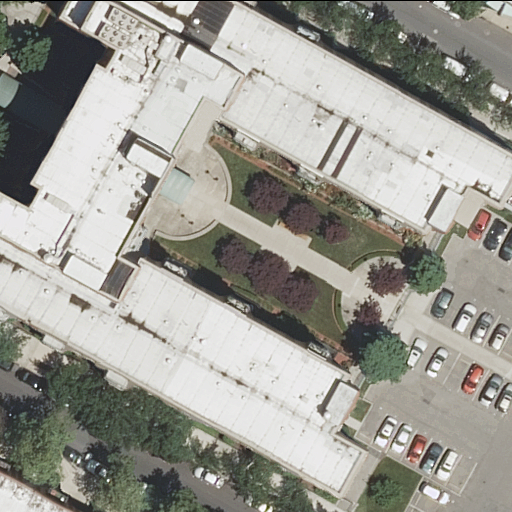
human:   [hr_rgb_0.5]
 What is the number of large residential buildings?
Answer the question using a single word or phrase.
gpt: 1

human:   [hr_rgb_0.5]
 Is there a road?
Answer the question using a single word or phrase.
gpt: yes

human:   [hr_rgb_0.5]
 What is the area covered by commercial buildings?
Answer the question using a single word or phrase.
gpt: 0m2

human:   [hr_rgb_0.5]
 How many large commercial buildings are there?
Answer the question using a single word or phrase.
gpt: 0

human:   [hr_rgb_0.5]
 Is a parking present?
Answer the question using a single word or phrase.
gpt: yes

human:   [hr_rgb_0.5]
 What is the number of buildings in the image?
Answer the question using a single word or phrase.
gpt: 3

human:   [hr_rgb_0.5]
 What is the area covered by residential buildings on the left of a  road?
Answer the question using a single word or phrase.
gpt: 2114m2

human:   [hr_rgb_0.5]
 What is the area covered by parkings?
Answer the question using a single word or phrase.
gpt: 258m2

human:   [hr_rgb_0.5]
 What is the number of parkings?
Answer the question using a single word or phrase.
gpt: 1

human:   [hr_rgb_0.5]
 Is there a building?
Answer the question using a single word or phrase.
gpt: yes

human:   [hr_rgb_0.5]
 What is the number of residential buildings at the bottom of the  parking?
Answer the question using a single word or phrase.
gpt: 0

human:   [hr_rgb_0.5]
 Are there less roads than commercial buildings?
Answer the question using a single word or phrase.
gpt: no

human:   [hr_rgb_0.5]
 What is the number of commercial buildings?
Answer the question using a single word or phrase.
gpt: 0

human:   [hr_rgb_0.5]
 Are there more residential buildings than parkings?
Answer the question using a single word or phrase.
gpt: yes

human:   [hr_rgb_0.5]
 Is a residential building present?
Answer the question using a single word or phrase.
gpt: yes

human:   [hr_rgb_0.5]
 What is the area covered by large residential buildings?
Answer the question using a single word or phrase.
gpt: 2114m2

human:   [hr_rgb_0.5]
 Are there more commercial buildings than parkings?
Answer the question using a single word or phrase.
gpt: no

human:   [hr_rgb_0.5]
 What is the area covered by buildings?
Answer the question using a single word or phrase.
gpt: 2283m2

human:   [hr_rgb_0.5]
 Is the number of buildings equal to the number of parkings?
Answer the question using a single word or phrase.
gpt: no

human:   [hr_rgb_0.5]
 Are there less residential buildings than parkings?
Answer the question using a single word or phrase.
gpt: no

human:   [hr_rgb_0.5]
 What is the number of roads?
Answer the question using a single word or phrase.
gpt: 5

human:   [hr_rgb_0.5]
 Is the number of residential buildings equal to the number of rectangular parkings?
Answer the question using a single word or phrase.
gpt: no

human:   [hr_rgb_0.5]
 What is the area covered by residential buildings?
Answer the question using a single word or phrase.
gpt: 2283m2

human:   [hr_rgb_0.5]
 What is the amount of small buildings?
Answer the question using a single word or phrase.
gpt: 1

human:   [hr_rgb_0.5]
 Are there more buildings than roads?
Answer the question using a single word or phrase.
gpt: no

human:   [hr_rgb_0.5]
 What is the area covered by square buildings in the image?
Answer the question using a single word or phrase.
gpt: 0m2

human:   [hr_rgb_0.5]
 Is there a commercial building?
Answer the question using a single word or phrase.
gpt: no

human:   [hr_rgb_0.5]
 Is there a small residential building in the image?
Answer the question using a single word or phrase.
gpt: yes

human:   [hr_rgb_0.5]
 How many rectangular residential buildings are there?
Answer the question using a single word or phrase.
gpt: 2

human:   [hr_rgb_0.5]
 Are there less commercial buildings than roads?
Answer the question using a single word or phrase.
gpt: yes

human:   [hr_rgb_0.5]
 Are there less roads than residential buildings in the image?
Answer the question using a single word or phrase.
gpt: no

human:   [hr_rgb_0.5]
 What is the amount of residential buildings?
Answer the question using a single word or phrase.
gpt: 3

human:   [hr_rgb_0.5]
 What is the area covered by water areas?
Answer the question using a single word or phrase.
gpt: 0m2

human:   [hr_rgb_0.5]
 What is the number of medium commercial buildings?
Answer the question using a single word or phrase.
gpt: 0

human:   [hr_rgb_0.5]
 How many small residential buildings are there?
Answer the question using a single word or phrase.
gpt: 1

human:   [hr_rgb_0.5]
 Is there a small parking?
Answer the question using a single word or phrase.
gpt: no

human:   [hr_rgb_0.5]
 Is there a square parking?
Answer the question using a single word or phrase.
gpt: no

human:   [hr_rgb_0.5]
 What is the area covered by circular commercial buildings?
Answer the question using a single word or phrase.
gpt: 0m2

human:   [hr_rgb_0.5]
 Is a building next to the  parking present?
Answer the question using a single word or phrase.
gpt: yes

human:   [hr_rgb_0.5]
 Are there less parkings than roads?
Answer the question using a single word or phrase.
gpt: yes

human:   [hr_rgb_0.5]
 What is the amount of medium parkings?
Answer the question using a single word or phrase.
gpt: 1

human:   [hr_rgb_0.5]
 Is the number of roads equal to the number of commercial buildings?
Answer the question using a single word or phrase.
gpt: no

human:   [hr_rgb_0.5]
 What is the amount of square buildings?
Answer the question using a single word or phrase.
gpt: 0

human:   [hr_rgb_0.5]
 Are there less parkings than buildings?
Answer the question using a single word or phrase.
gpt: yes

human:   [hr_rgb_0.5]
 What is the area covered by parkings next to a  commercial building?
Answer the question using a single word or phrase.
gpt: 0m2

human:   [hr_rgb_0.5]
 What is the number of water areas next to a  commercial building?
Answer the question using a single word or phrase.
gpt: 0

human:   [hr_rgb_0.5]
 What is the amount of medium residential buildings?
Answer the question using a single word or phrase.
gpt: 1

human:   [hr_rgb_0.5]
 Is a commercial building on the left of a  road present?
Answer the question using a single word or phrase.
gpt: no

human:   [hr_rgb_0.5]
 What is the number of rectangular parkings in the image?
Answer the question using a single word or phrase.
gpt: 1

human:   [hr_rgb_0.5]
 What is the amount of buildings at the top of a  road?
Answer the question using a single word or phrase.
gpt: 2

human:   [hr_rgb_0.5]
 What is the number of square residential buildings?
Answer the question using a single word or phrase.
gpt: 0

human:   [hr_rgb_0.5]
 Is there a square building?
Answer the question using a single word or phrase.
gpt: no

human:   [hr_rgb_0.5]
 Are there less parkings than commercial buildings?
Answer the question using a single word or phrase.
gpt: no

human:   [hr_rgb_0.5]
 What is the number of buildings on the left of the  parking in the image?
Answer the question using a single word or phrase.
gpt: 1

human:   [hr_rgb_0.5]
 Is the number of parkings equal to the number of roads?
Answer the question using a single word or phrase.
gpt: no

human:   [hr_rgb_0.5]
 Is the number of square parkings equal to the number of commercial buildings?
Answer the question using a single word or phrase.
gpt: yes

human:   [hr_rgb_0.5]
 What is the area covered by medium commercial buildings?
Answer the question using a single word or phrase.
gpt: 0m2

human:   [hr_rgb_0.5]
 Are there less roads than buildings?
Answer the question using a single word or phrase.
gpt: no

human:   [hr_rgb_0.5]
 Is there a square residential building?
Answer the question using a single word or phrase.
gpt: no

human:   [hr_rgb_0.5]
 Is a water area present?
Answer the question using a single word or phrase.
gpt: no

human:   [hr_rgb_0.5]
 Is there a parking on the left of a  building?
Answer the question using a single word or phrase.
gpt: yes

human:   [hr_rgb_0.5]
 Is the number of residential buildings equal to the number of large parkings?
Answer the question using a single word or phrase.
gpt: no

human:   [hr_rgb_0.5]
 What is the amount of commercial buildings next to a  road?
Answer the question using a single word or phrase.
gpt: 0

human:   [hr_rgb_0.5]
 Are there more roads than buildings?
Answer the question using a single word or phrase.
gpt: yes